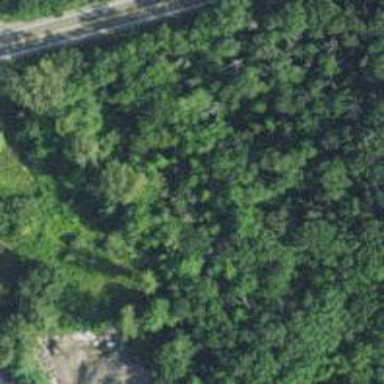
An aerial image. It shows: Mixed woodland with various types of leaves.